Aerial crown-view tile of a tropical tree (Barro Colorado Island, Panama), acquired 20250715:
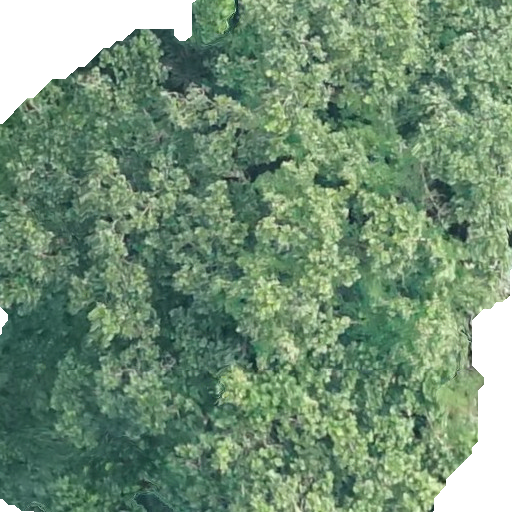
Species: Anacardium excelsum
GBIF accepted scientific name: Anacardium excelsum
Crown area: 422.644 m²